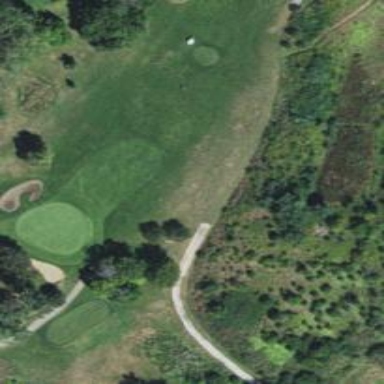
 likely golf fairway with neatly mown grass."